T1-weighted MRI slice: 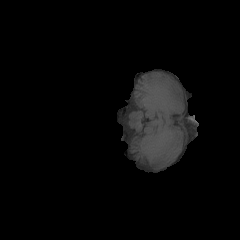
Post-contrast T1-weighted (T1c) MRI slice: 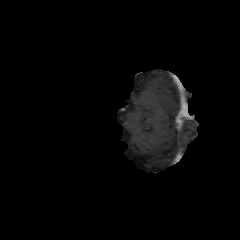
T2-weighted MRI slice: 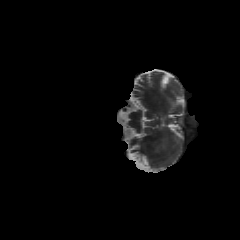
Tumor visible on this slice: no